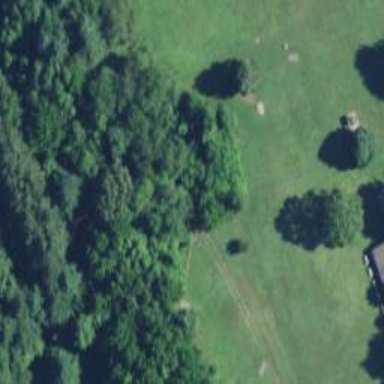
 perfect for leisurely sports activities."